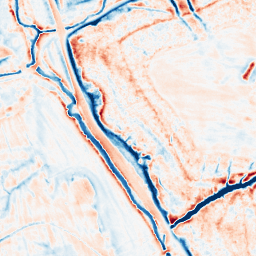
Category: edge_preserving
Decomposition family: anisotropic_diffusion
Decomposition parameters: iterations: 50
kappa: 30
gamma: 0.15
Upsampling method: cubic_mitchell
Upsampling parameters: scale: 2
Upsampling scale: 2